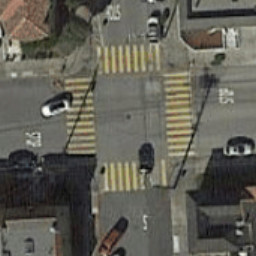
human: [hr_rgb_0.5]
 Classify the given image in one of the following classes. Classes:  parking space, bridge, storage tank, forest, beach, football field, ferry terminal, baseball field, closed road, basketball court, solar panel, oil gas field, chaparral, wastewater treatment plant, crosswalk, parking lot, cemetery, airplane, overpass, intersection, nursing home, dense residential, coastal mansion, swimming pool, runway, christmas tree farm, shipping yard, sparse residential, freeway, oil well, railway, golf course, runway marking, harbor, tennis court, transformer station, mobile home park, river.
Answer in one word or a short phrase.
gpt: crosswalk